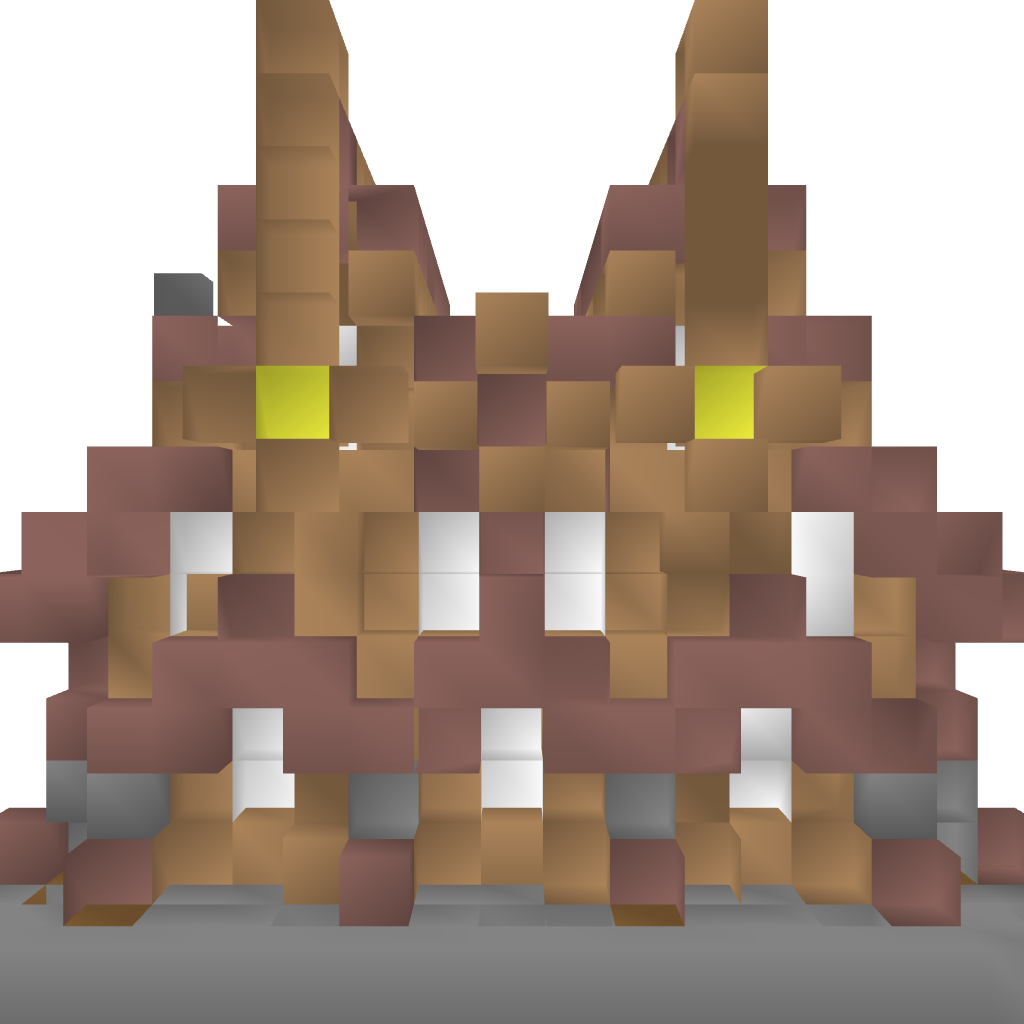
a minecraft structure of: Medieval House high quality